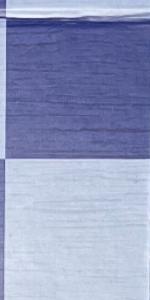
Label: Empty